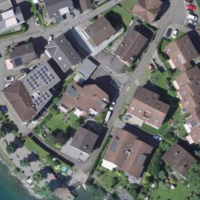
EUNIS habitat code: 54
Species observed at this site:
Allium ursinum
Asplenium ruta-muraria
Motacilla cinerea
Cyanistes caeruleus
Anas platyrhynchos
Passer domesticus
Fringilla coelebs
Turdus merula
Chroicocephalus ridibundus
Clinopodium vulgare
Larus michahellis
Cygnus olor
Oxalis corniculata
Parus major
Erithacus rubecula
Milvus migrans
Mergus merganser
Tortula muralis
Phoenicurus ochruros
Senecio vulgaris
Motacilla alba